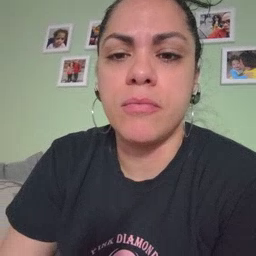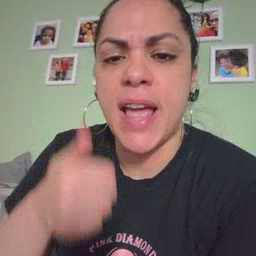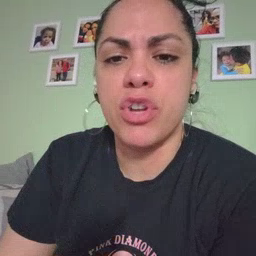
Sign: every